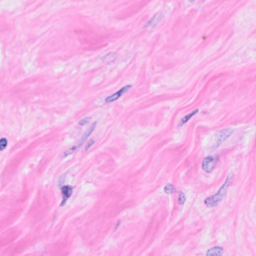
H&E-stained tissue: Breast